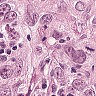
Metastatic tissue present: yes